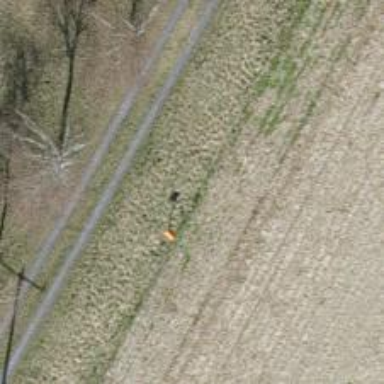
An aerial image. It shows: Pole with roofed pipeline marker.